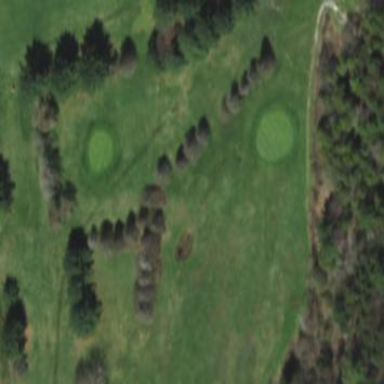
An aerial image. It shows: Golf rough area.